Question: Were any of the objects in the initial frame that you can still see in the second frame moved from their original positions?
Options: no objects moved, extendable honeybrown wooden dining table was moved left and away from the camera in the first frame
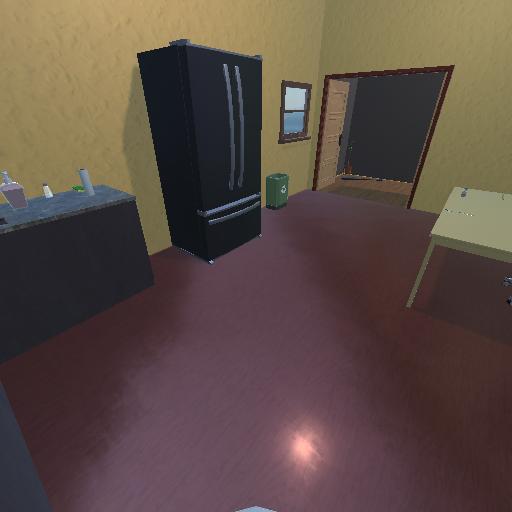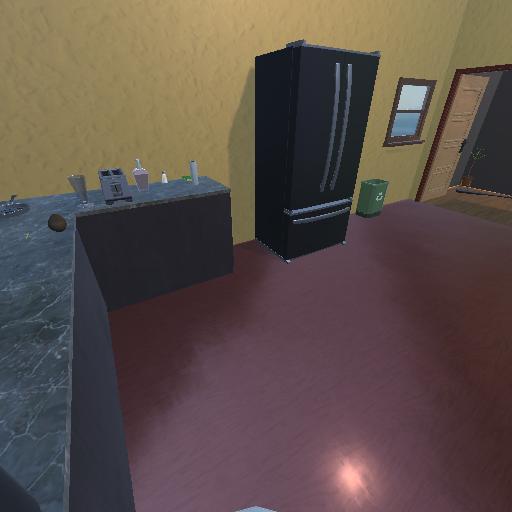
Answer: no objects moved